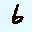
Label: 6